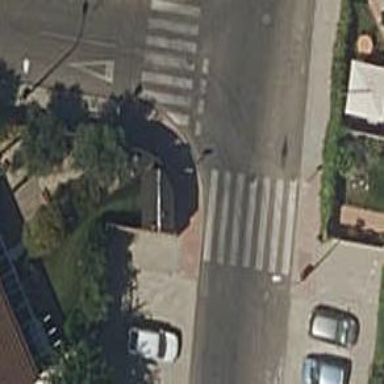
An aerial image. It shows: Uncontrolled zebra crossing on the road.